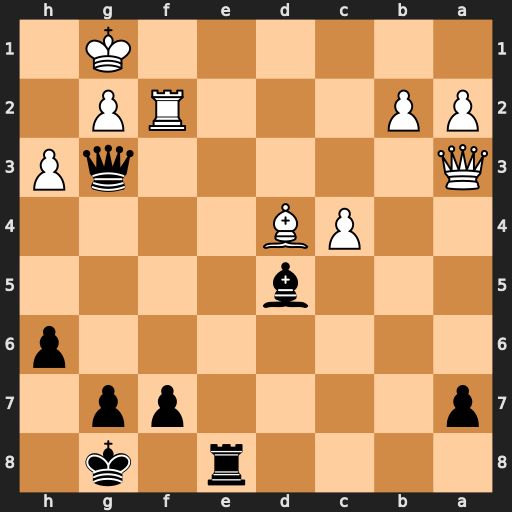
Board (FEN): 4r1k1/p4pp1/7p/3b4/2PB4/Q5qP/PP3RP1/6K1
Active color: b
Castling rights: -
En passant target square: -
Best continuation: Re1+ Rf1 Qxg2#